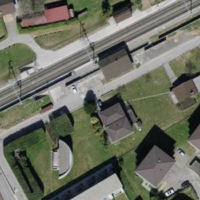
EUNIS habitat code: 54
Species observed at this site:
Phytolacca americana